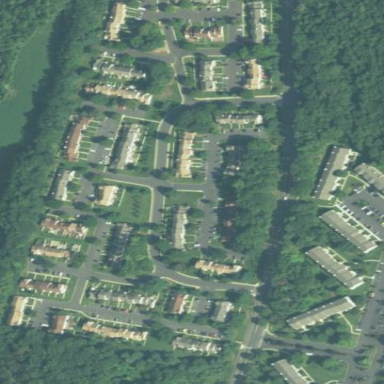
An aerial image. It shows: Residential condominium located in the neighbourhood.